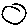
Label: circle